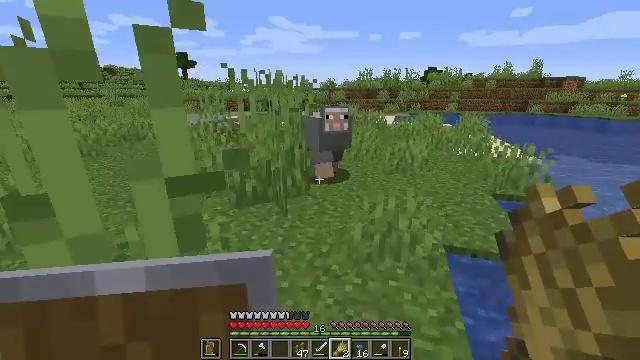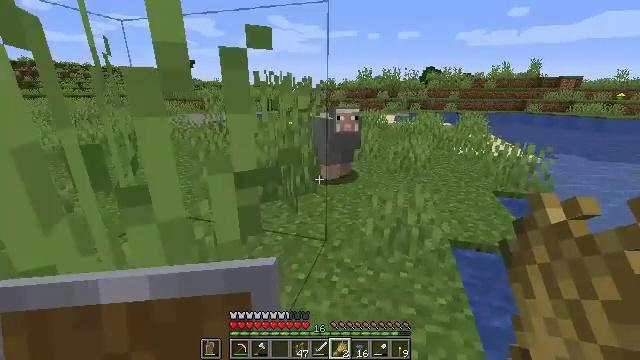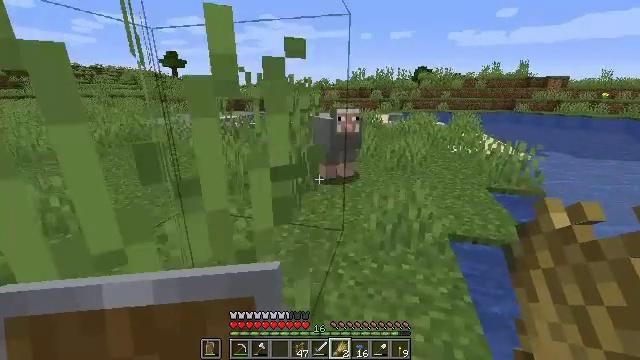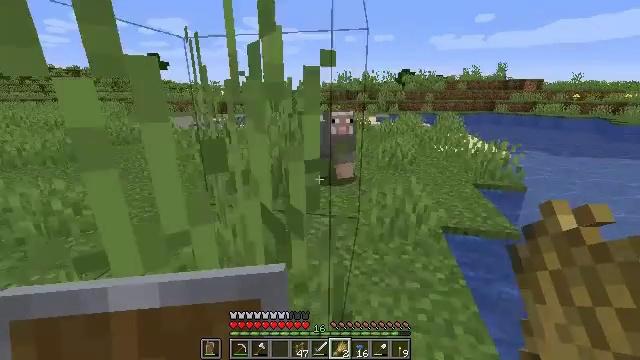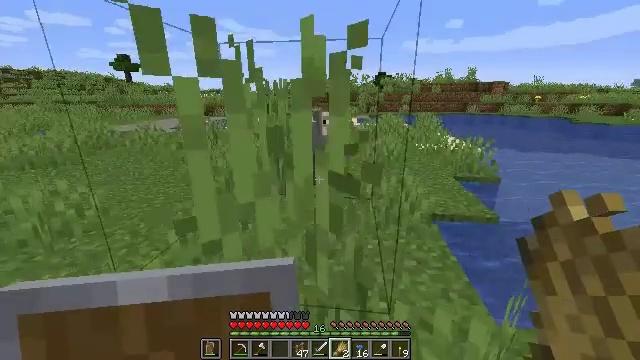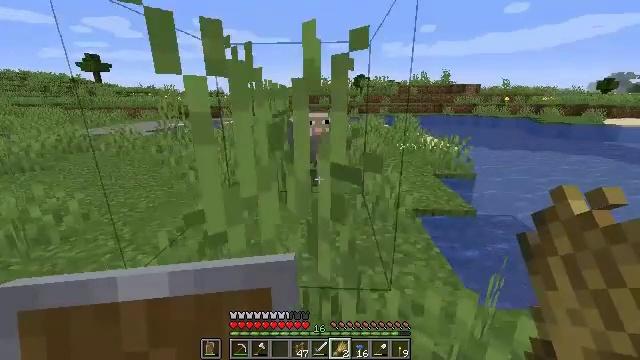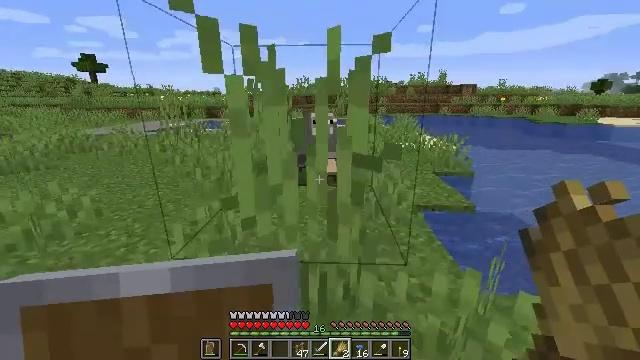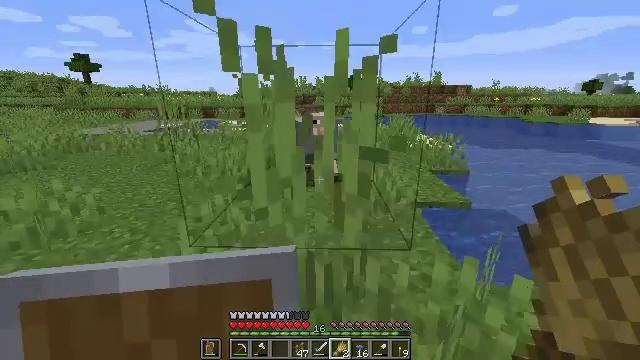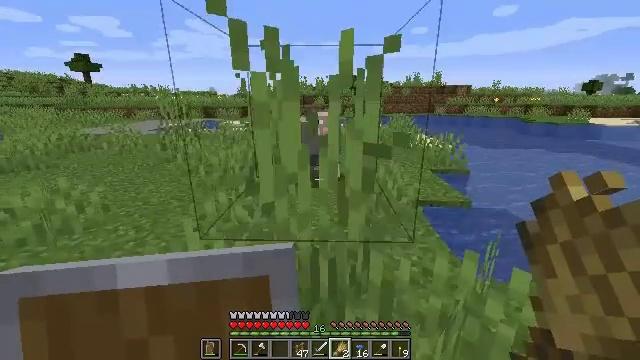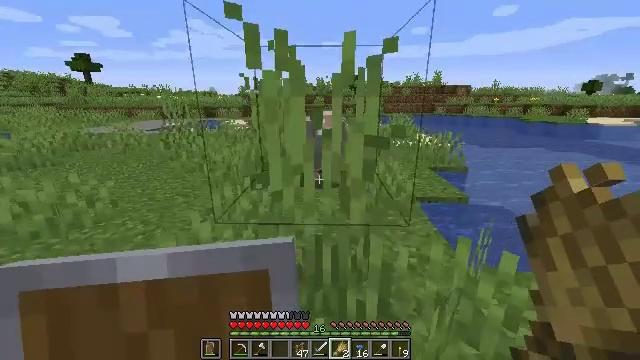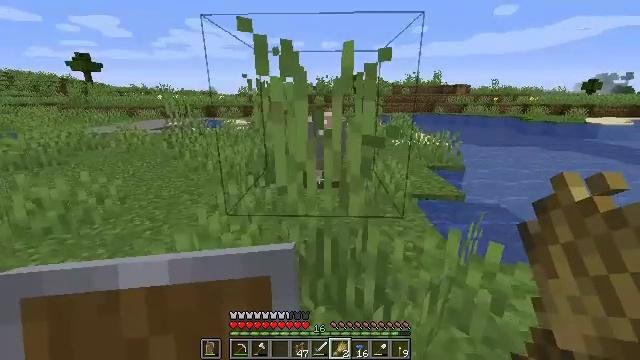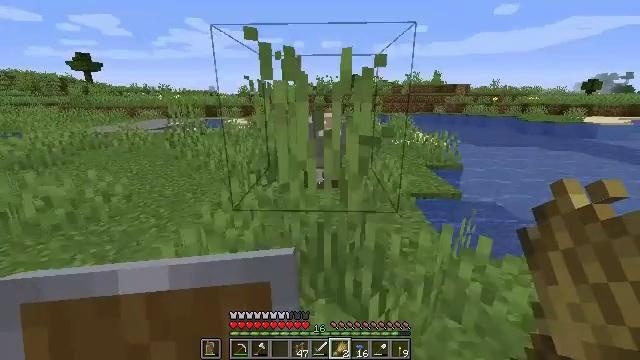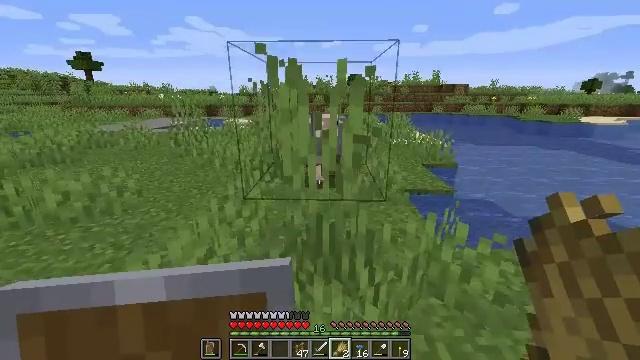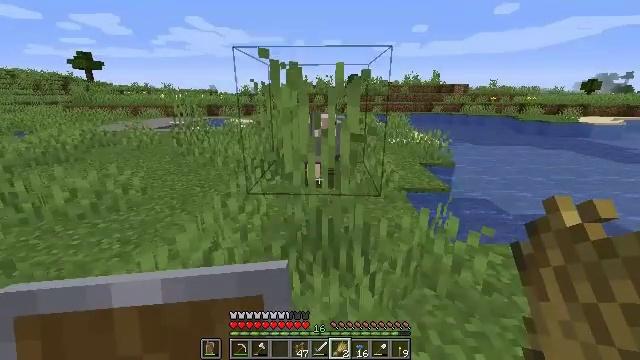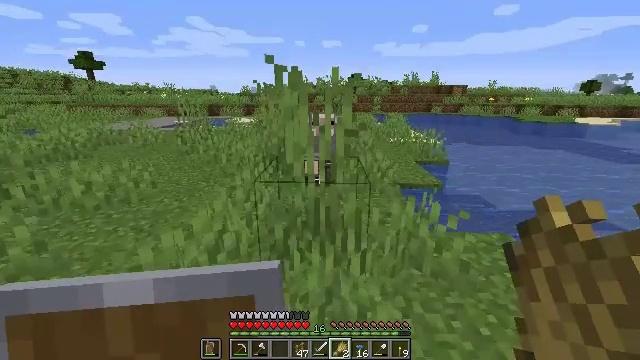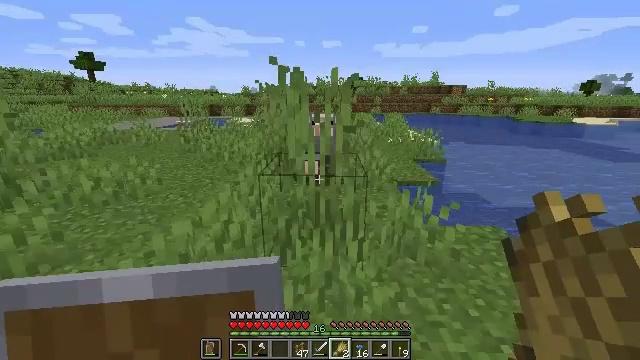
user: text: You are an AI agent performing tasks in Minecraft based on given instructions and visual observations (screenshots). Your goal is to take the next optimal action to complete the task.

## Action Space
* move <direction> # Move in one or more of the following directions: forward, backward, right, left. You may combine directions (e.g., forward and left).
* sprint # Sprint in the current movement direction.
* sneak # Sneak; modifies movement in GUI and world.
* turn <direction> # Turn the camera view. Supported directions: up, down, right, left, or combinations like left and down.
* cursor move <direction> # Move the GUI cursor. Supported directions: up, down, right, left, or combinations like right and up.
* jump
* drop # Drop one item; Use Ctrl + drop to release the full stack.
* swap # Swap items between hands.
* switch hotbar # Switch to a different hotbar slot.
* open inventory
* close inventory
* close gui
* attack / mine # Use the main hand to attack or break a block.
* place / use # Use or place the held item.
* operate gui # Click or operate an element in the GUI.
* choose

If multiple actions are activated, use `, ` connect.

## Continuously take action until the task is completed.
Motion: motion action
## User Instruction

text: Form an iron hoe with ingredients on the crafting table.
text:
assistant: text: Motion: move back and move left
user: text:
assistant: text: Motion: move back and move left, turn right
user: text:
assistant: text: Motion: move back and move left, turn right
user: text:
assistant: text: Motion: move back and move left, turn right
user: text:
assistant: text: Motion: move back and move left, turn right
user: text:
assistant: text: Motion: no_op
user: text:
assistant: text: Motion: no_op
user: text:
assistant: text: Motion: no_op
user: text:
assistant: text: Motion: move back
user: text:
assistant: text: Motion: move back
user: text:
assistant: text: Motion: move back
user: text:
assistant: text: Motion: move back
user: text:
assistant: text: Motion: move back
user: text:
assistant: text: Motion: move back
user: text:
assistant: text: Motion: no_op
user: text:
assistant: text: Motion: no_op
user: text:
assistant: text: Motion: no_op
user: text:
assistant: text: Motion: move back
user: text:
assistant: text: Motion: move back
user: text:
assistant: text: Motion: move back
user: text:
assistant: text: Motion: move back
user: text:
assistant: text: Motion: move back
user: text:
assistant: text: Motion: move back
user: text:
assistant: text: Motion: move back
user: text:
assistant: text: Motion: move back
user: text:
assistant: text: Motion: move back
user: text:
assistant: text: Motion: no_op
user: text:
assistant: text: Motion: no_op
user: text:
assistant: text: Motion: no_op
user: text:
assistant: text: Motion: move forward